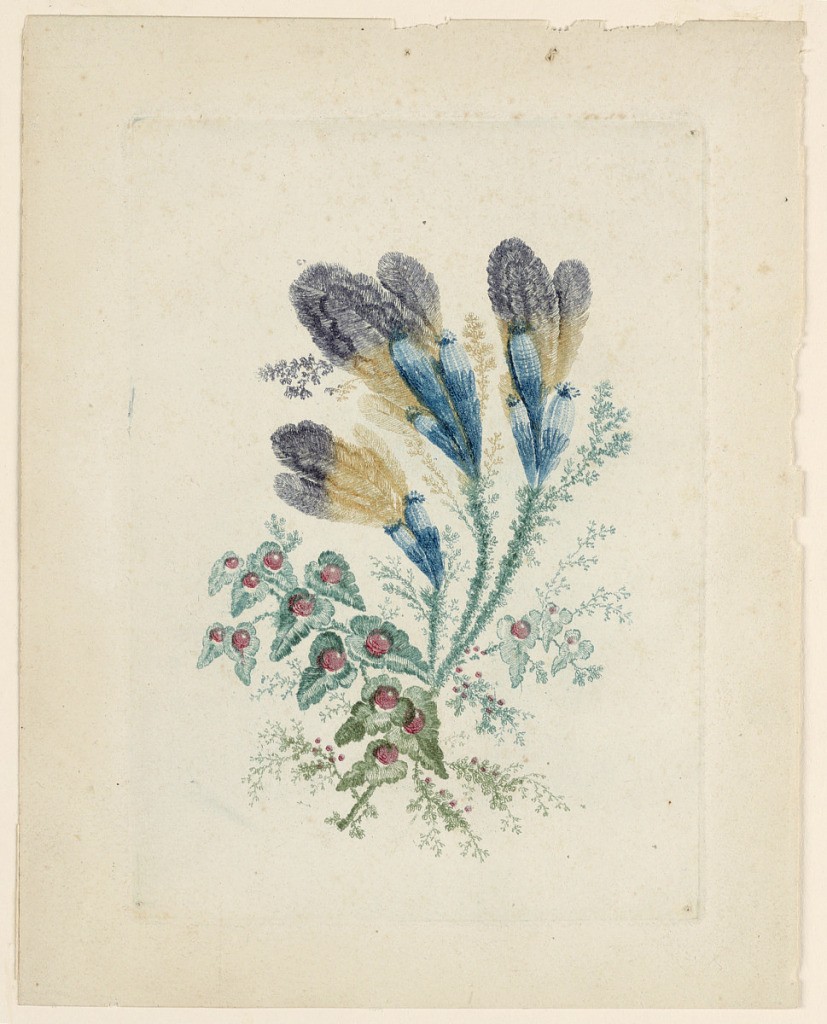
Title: Fantastic flower motif from "Nouvelle Suitte de Cahiers de fleurs idéales"
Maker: Jean-Baptiste Pillement, French, 1728–1808
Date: ca. 1760
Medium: Etching a la poupée and green, red, blue, ochre, and purple inks on paper
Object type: Print
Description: A spray of imaginative flowers. At lower left, spade-shaped leaves with red orbs at center, resembling berries. Above, to the right, three stems covered in smaller flora leading to larger bulbous and feather-like blossoms in blue, ochre, and purple.